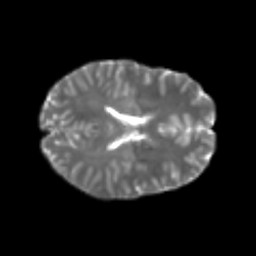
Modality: T2w
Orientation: axial
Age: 22
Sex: female
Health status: healthy
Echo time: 0.074 s